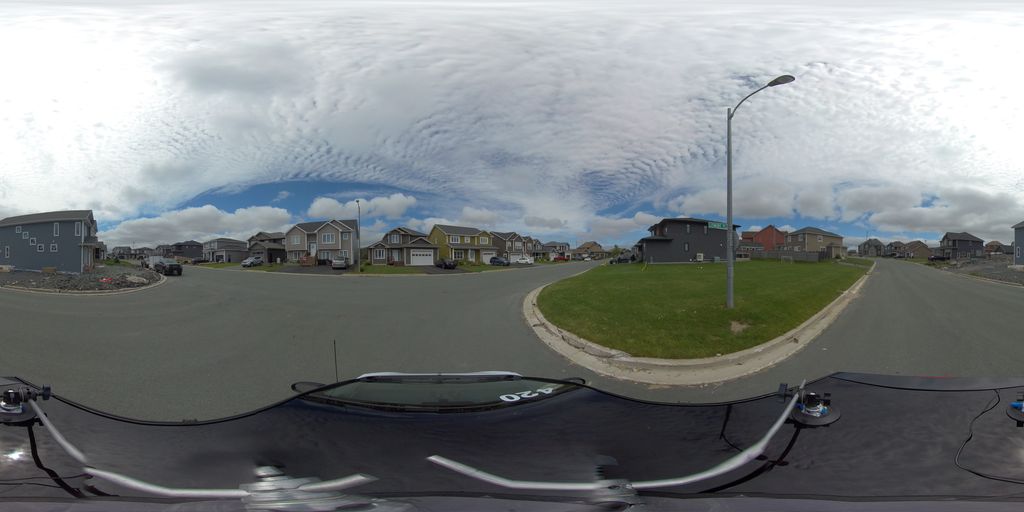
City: st_johns